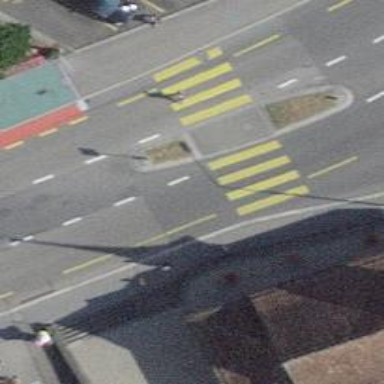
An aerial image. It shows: Primary highway with separate cycle lane on both sides of the sidewalk.